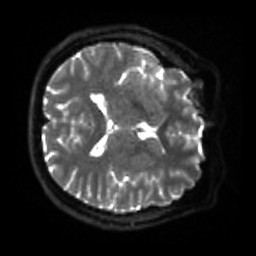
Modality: sbref
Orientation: axial
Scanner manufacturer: siemens
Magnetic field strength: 3 T
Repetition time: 4 s
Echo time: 0.0594 s